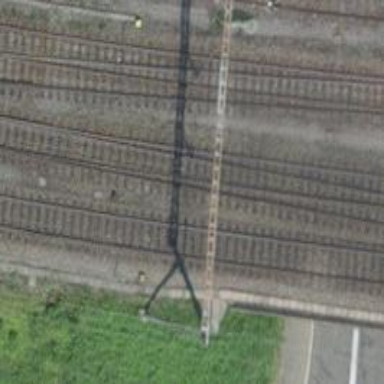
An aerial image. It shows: Single-track railway siding with electrified contact lines.